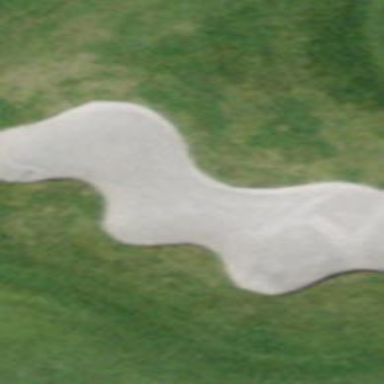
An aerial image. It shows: Sand bunker on golf course.